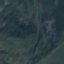
Label: HerbaceousVegetation